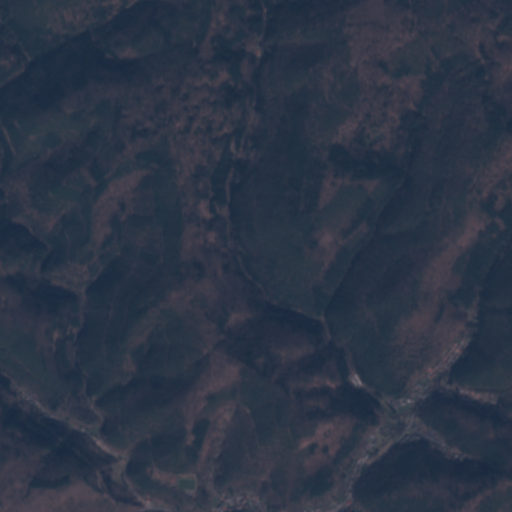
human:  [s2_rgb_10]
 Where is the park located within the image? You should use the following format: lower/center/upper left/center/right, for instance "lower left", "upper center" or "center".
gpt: The park is located in the lower left of the image.
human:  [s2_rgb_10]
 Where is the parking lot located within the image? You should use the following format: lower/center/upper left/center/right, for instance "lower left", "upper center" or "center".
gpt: The parking lot is located in the lower left of the image.
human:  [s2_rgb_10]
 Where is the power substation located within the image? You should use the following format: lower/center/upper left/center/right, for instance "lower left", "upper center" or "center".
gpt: The power substation is located in the lower right of the image.
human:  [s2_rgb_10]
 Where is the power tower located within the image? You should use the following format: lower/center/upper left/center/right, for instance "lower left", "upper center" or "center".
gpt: The power tower is located in the lower of the image.
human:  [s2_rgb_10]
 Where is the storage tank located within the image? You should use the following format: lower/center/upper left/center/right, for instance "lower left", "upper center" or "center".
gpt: The storage tank is located in the lower center of the image.
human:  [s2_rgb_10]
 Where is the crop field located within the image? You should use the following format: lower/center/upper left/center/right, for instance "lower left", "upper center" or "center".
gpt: There is no crop field in the image.